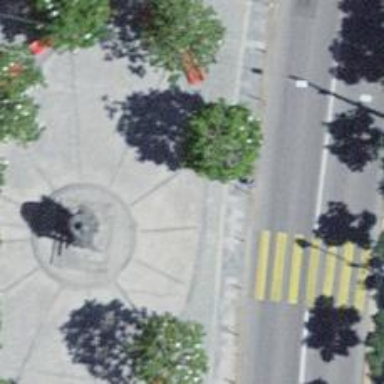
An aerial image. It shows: Red bench.